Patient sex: M
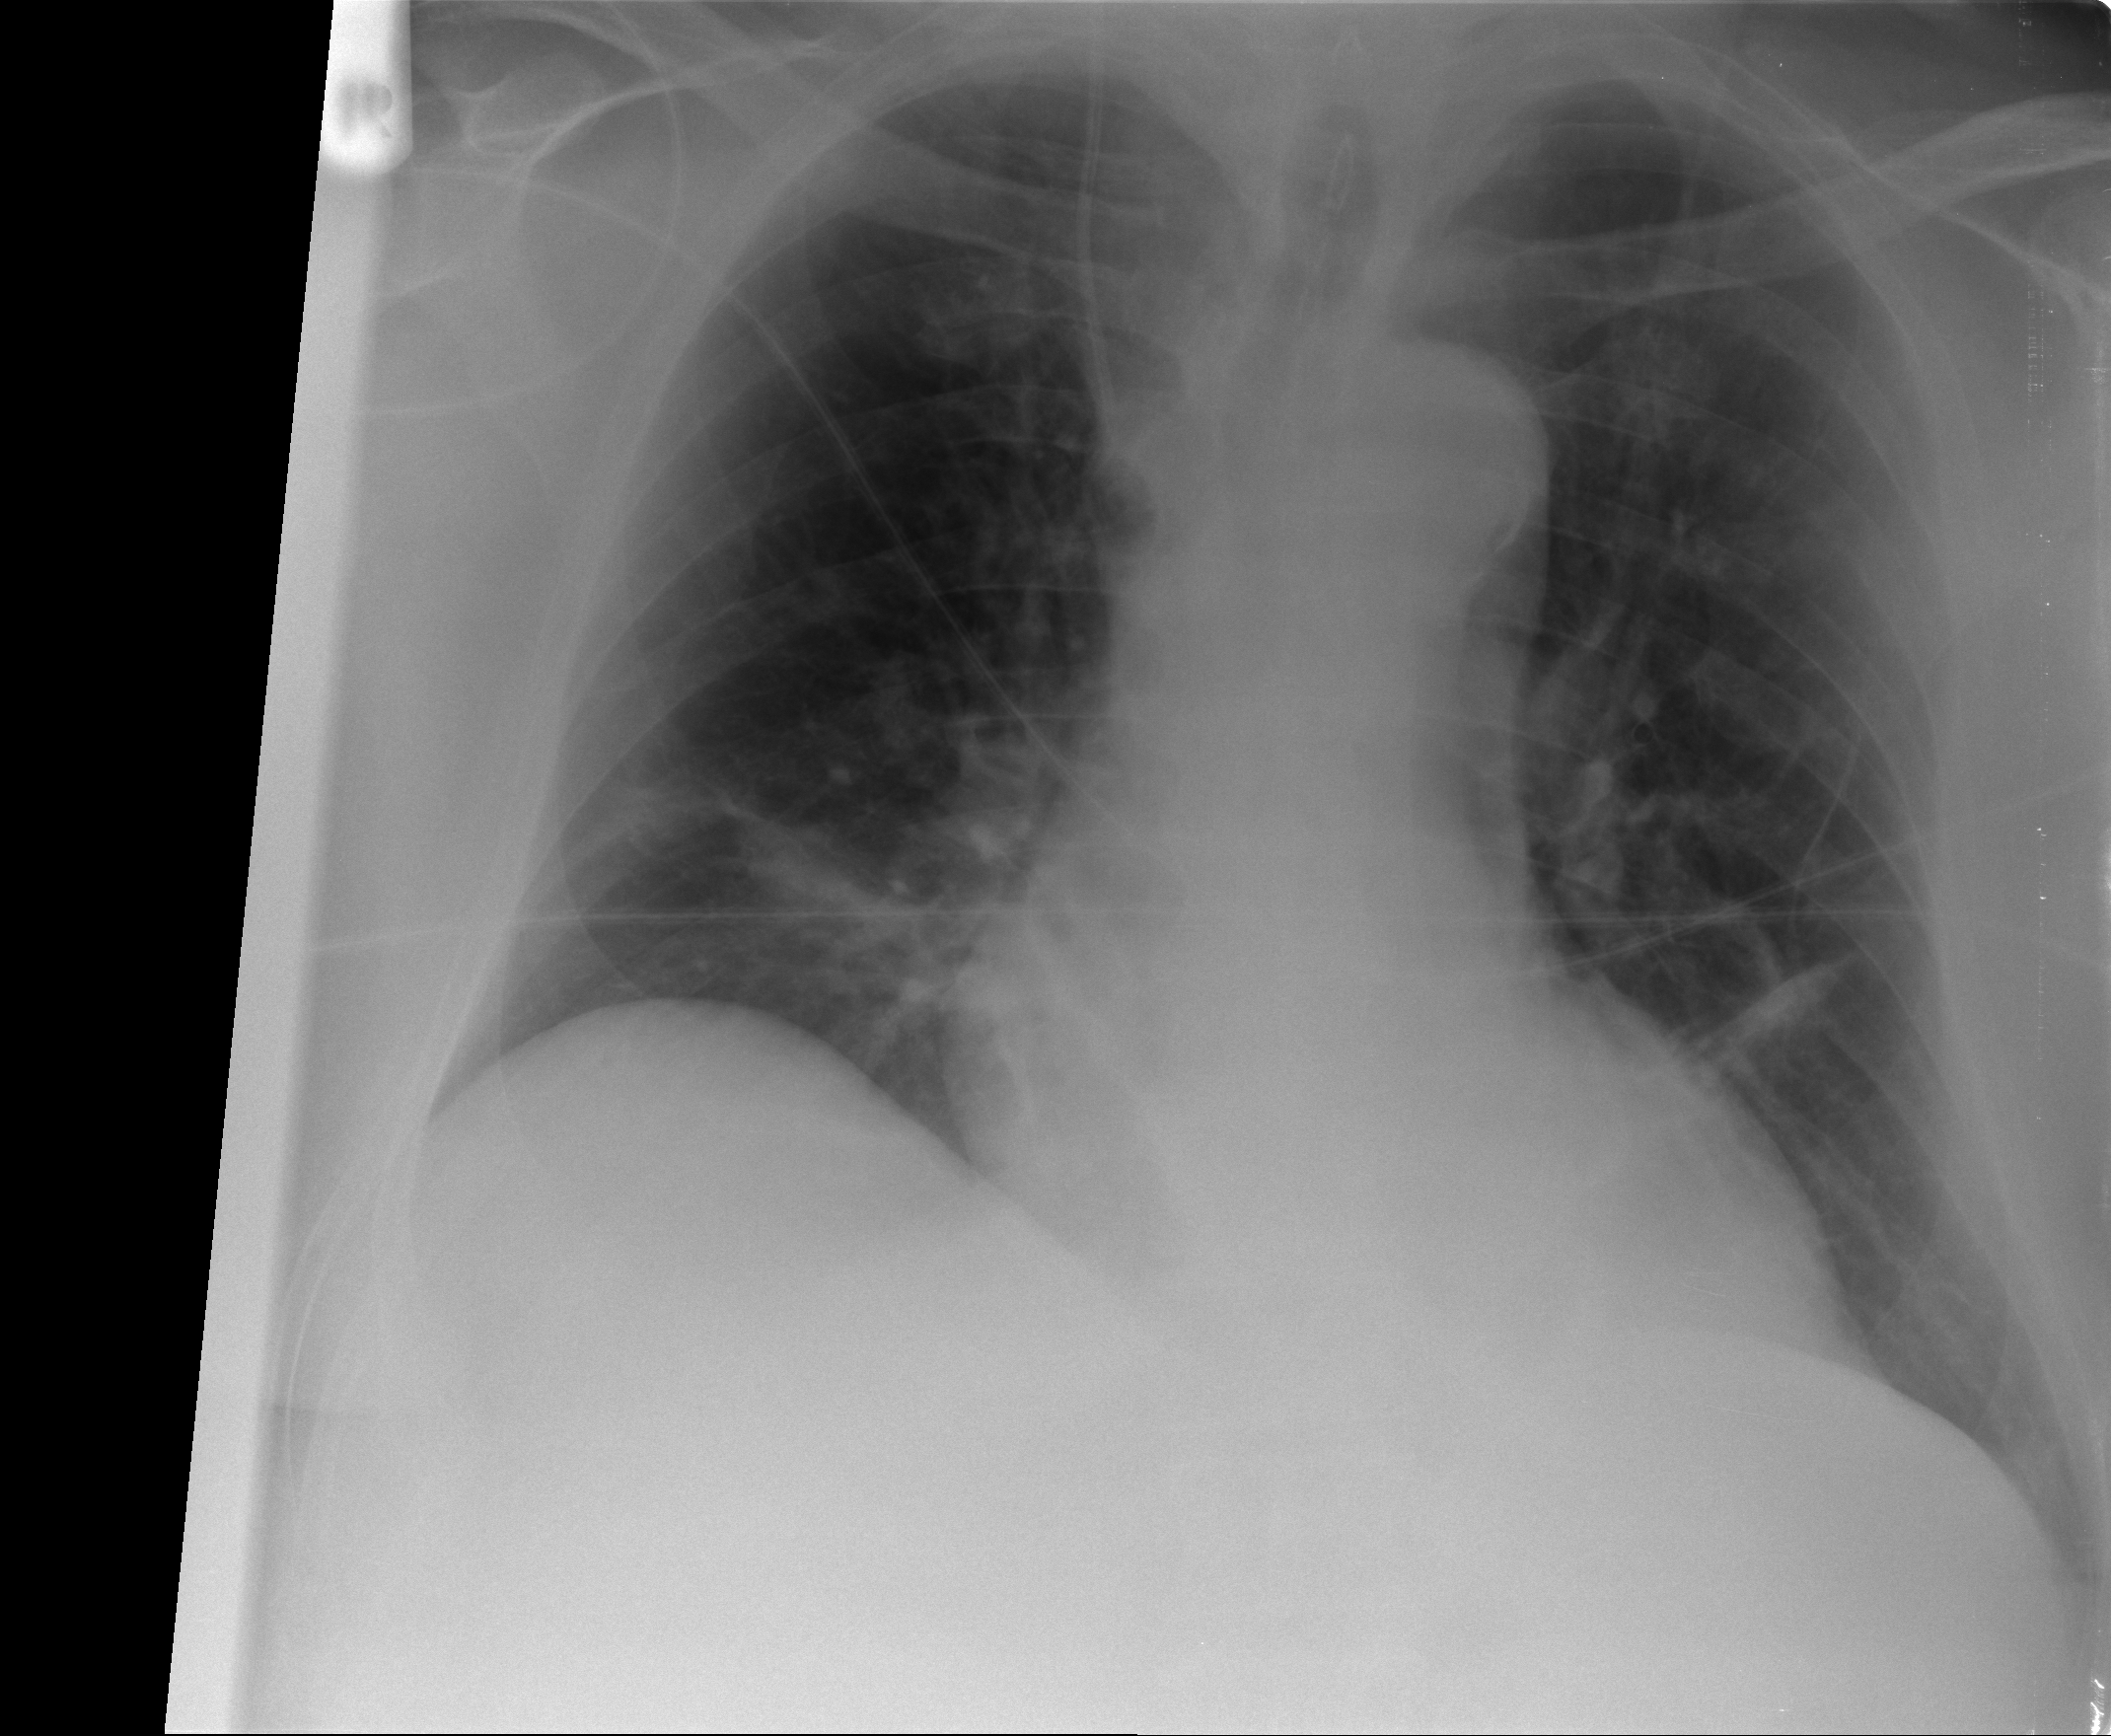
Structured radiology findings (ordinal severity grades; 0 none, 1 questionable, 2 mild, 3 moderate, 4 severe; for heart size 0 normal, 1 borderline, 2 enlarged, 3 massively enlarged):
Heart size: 2
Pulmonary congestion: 2
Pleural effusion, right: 0
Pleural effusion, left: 0
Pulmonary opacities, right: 0
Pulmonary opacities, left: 0
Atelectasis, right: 2
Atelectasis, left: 2